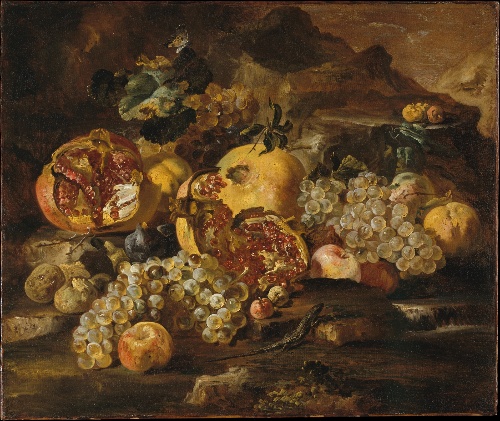
Title: Pomegranates and Other Fruit in a Landscape
Artist: Abraham Brueghel
Artist bio: Flemish, 1631–1697
Object type: Painting
Classification: Paintings
Medium: Oil on canvas
Dimensions: 24 3/8 x 29 1/8 in. (61.9 x 74 cm)
Department: European Paintings
Credit line: Purchase, 1871
Accession year: 1871
Repository: Metropolitan Museum of Art, New York, NY
Tags: Apples|Grapes|Pomegranates|Lizards|Still Life